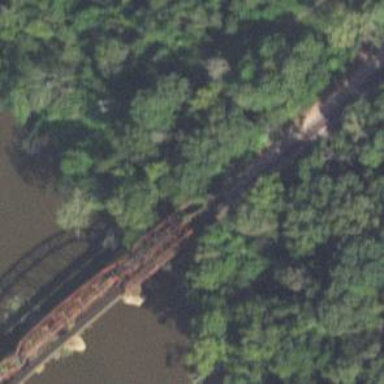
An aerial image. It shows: Abandoned railroad bridge.